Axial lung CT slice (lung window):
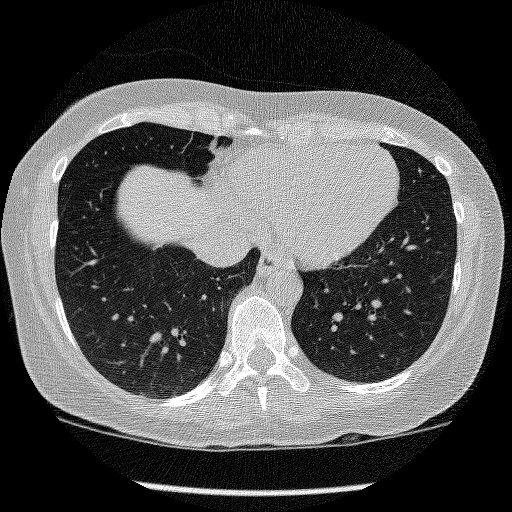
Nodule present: no